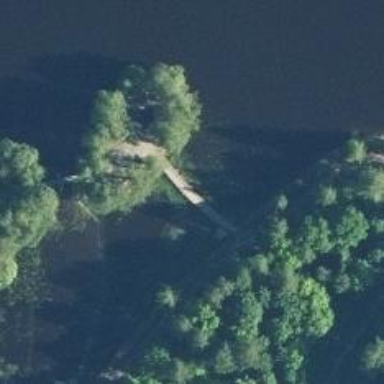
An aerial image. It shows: Footway bridge.